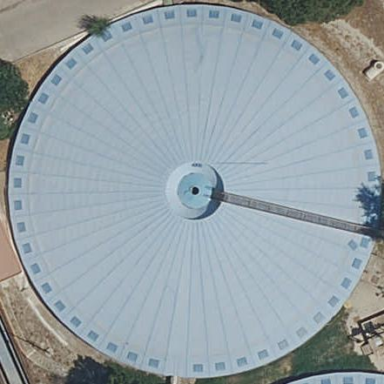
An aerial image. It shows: Storage tank that is man-made.